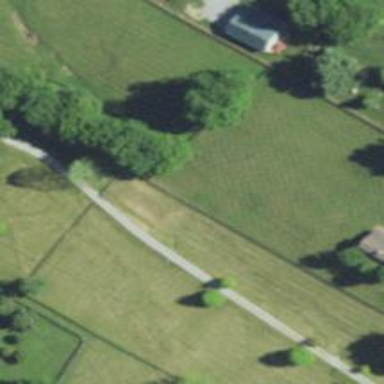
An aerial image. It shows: Driveway.